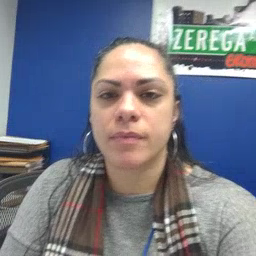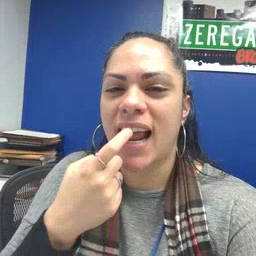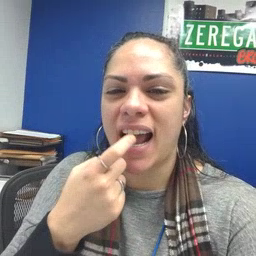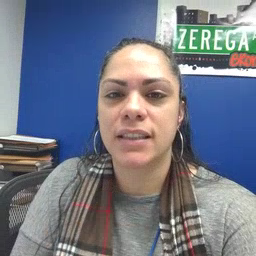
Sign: glasswindow